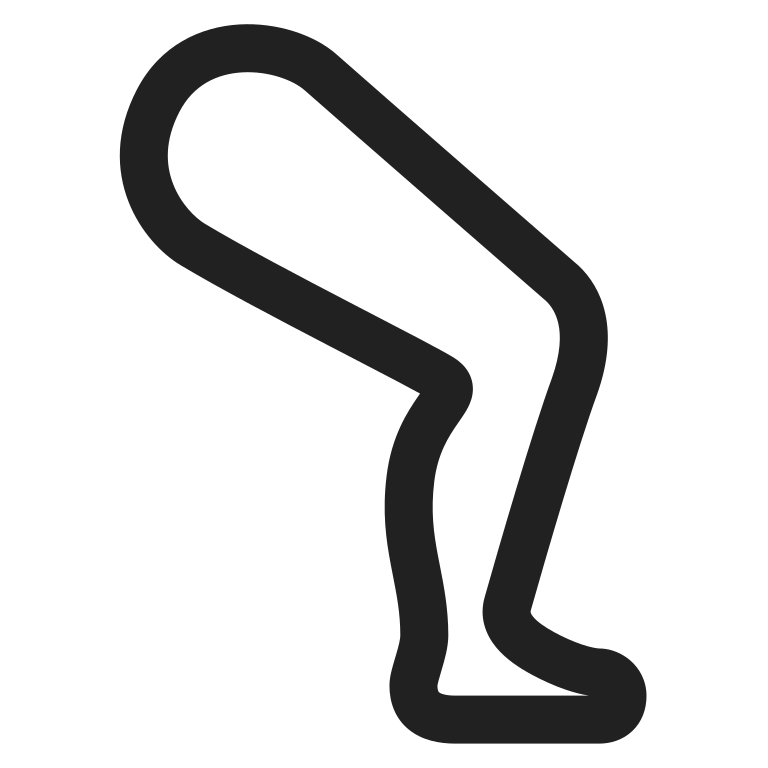
leg high contrast default